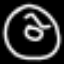
Label: donut